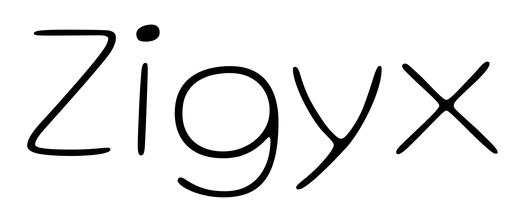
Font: Gluten_Thin